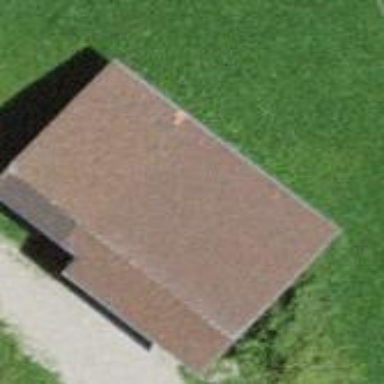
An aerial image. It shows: Shed building.